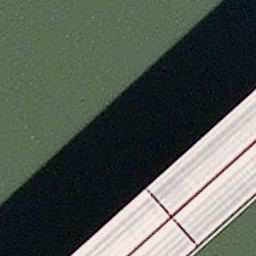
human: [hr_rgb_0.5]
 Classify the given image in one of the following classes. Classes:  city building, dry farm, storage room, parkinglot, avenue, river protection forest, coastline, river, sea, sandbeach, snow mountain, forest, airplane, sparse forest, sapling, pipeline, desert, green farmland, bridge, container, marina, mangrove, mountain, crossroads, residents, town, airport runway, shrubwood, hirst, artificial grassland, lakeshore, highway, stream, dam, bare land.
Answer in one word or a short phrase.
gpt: bridge